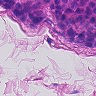
Metastatic tissue present: yes